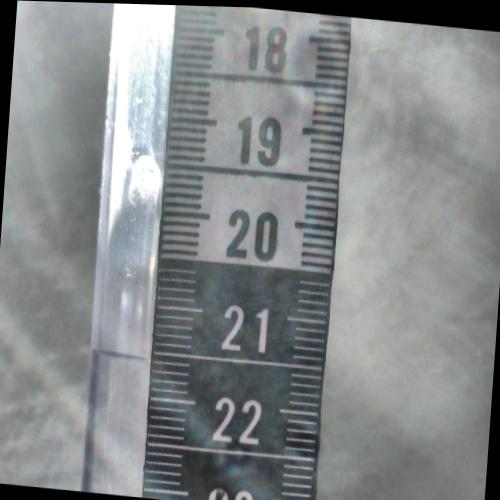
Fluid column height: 21.6 cm